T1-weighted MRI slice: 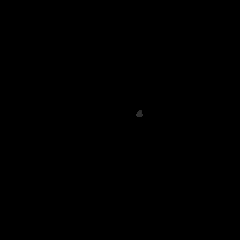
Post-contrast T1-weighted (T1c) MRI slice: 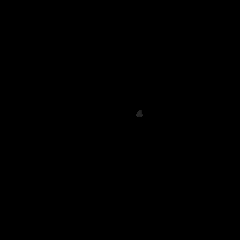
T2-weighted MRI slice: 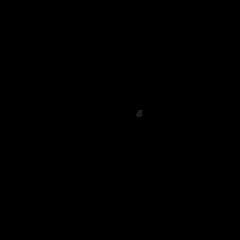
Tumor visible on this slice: no